Question: I need to create a fixed menu button which would be assigned to the right side of the browser. Currently i my code looks lie this:
'''
#button-side-menu {
background: none repeat scroll 0 0 #F5F5F5;
border-radius: 5px 5px 0 0;
color: #363636;
height: 28px;
position: fixed;
right: 16px;
top: 91px;
z-index: 2000;
-moz-transform: rotate(270deg);
-o-transform: rotate(270deg);
-webkit-transform: rotate(-90deg);
-moz-transform-origin: 100% 100%;
-o-transform-origin: 100% 100%;
-webkit-transform-origin: 100% 100%;
padding: 10px;
font-family: "Helvetica Neue",Helvetica,Arial,sans-serif;
}
'''

Is it possible to center it in the div, the text was not adhered to the right side. And also is it possible to set test like this:
'''
M
e
n
u
'''
P.S.
Site is multilingual so i need the text, not image in this case.
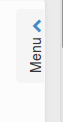
Answer: This works:
'''
#button-side-menu {
background: none repeat scroll 0 0 #F5F5F5;
border-radius: 5px 5px 0 0;
color: #363636;
width: 15px;
position: fixed;
right: 16px;
top: 91px;
z-index: 2000;
word-wrap:break-word;
text-align: center;
padding: 10px;
font-family: "Helvetica Neue",Helvetica,Arial,sans-serif;
}
'''
Important: word-wrap and text-align are added to make it look like what you asked.
Its width is fixed to 15px instead of height.